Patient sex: M
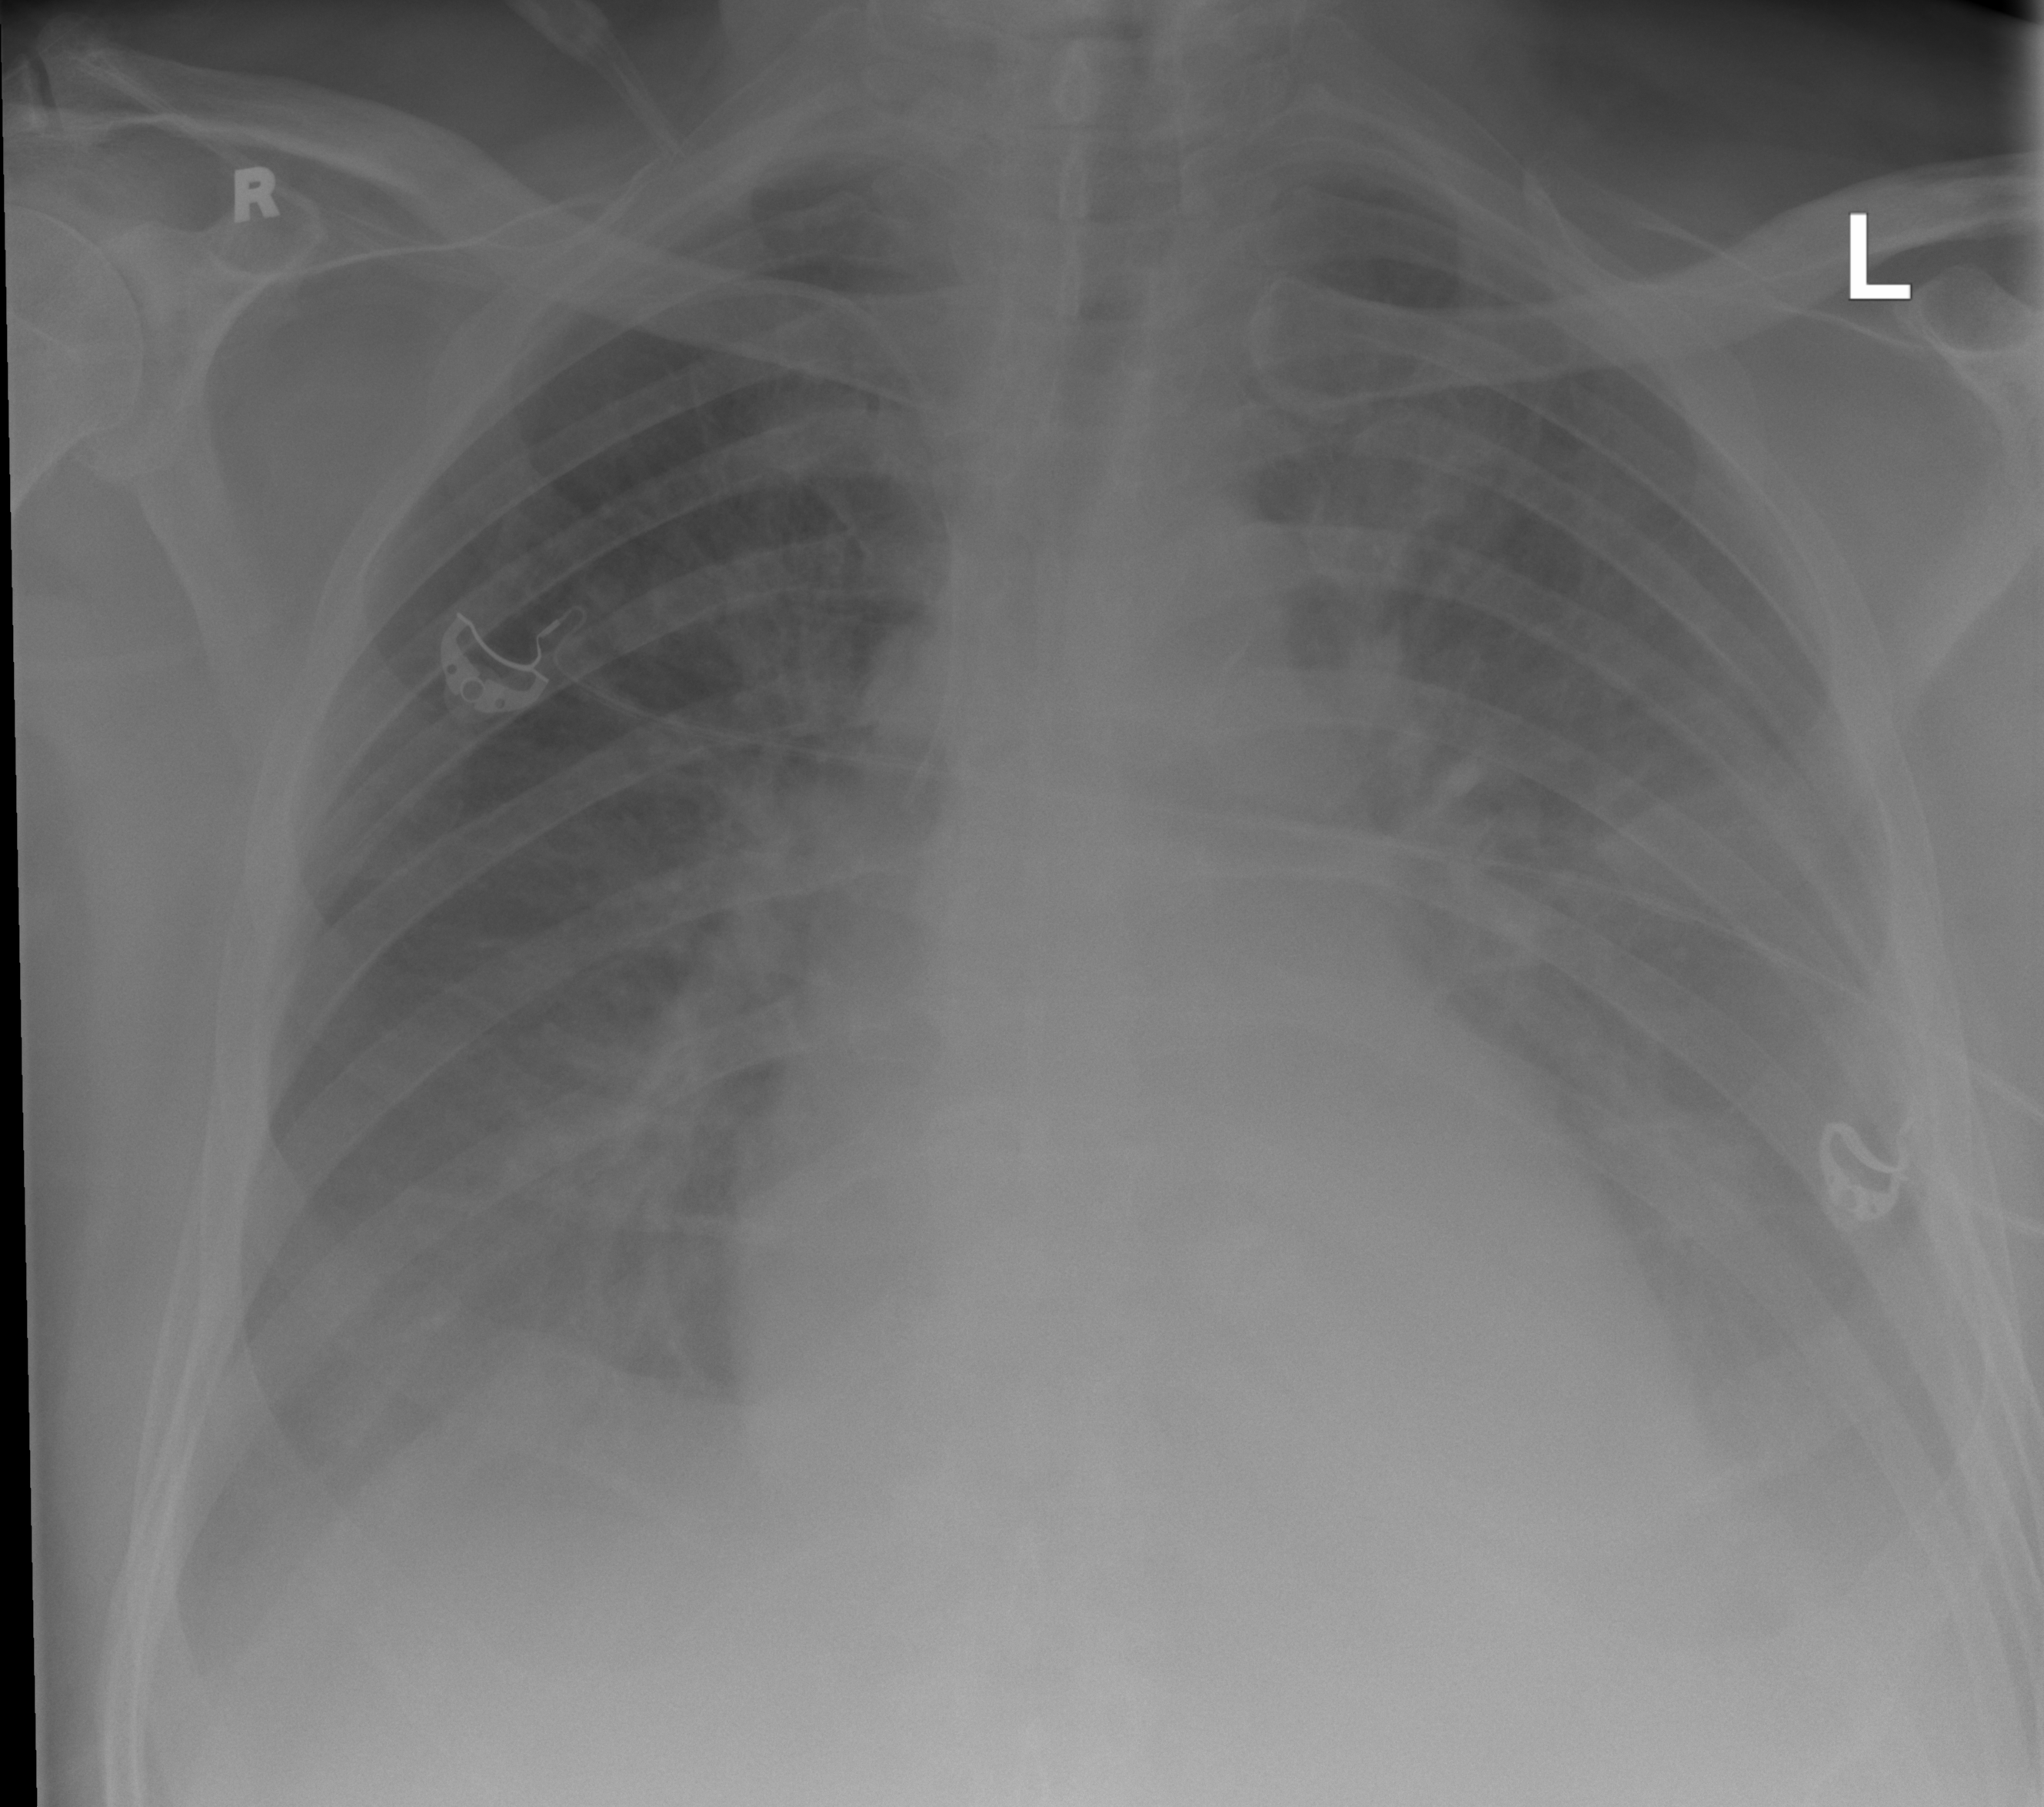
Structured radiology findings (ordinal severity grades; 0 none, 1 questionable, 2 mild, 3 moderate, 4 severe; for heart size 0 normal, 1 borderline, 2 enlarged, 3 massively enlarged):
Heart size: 2
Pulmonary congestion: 3
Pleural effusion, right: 3
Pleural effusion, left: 3
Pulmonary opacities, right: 0
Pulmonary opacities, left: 0
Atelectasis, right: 2
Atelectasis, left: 2